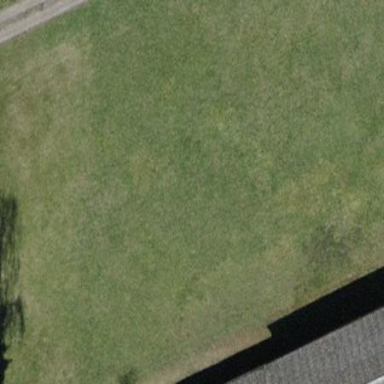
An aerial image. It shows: Soccer pitch for leisureland activities.